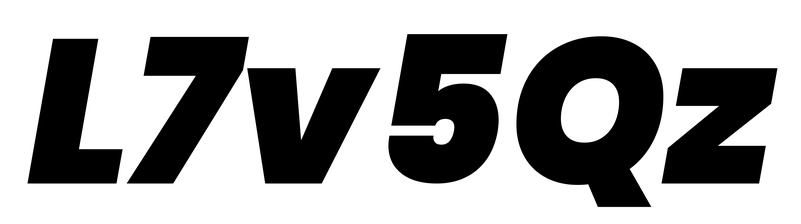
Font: Poppins-BlackItalic